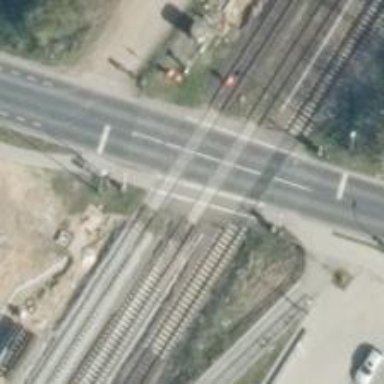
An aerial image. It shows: Railway level crossing.